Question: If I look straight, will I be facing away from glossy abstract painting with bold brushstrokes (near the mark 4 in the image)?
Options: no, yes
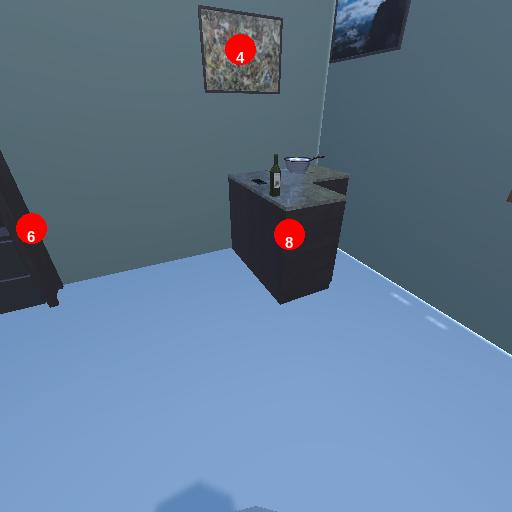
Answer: no